Question: I'm trying to achieve a ToggleButton control template for listbox items. This is to be used in an application where the user can click on the listbox items to show a certain piece of functionality.
The listbox item template is defined as follows:
'''
<Style x:Key="ExampleListBoxItemStyle" TargetType="{x:Type ListBoxItem}">
<Setter Property="Template">
<Setter.Value>
<ControlTemplate>
<ToggleButton IsChecked="{Binding Path=IsSelected, RelativeSource={RelativeSource AncestorType={x:Type ListBoxItem}}}"
HorizontalContentAlignment="Stretch" HorizontalAlignment="Stretch">
<StackPanel Orientation="Vertical">
<TextBlock x:Name="ExampleTitle" Grid.Row="0" Foreground="#333333"
FontFamily="pack://application:,,,/Resources/Fonts/#Neuropol Regular"
FontSize="16" Height="26" TextAlignment="Left" HorizontalAlignment="Left"
VerticalAlignment="Top" Text="{Binding ExampleDisplayName}"
Margin="5"></TextBlock>
<TextBlock Grid.Row="1" Foreground="#333333" Margin="5,-5,5,3" HorizontalAlignment="Stretch"
TextAlignment="Left" FontFamily="Verdana" VerticalAlignment="Top"
TextWrapping="Wrap" Text="{Binding ExampleDescription}"/>
</StackPanel>
</ToggleButton>
</ControlTemplate>
</Setter.Value>
</Setter>
</Style>
'''
and the listbox is defined as
'''
<ListBox x:Name="_examplesListBox"
SelectionMode="Single"
BorderBrush="Transparent"
Background="Transparent"
ItemsSource="{Binding AllExamples}"
ItemContainerStyle="{StaticResource ExampleListBoxItemStyle}"
SelectedItem="{Binding SelectedExample, Mode=TwoWay}"/>
'''
Here I have two textblocks, one bound to ExampleDisplayName, the other bound to ExampleDescription. The effect I am trying to achieve is to get the second textblock (description) to wrap around, constrained by the available space.
This is what I'm getting now:

What I'd like is for the second line showing example description to wrap based on the size of the listbox. When the application starts the listbox should auto-size to the first line + margin.
Any suggestions?
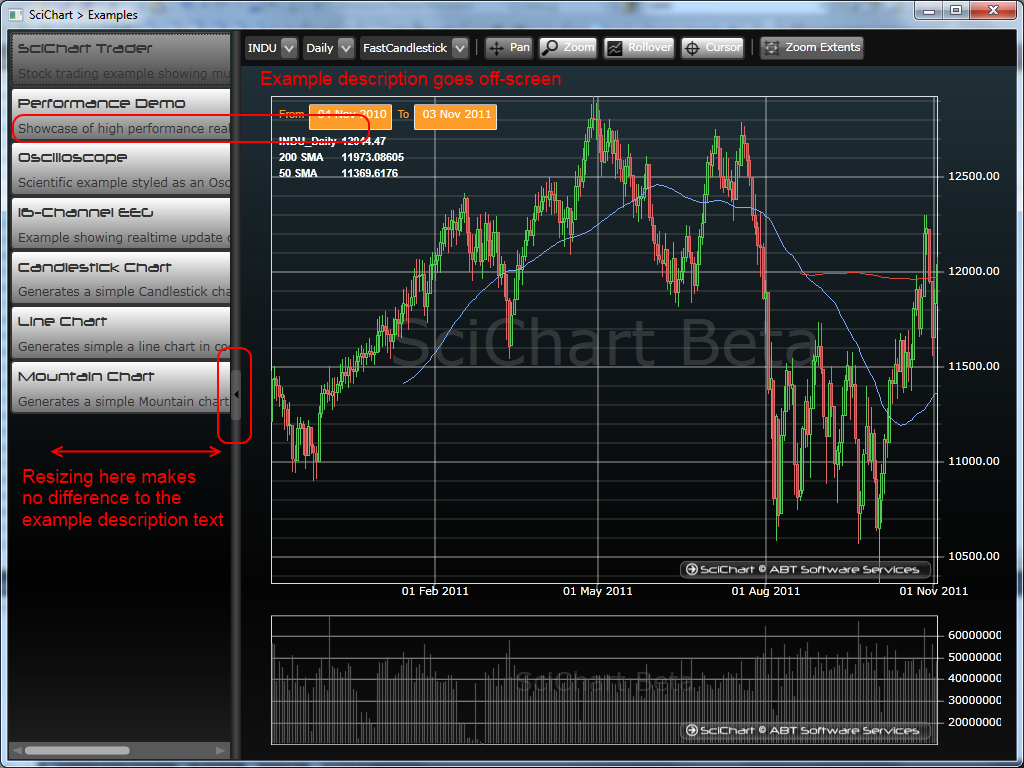
Answer: Removing that horizontal scrollbar should help with text wrapping:
'''
<ListBox ScrollViewer.HorizontalScrollBarVisibility="Disabled">
'''
I'm not quite sure how to auto-size 'ListBox' on startup based on first text line size using only XAML.